Field crop: tomato
Growth stage: 2
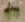
Species: solanum